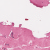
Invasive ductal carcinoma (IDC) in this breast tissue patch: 0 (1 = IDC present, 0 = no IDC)